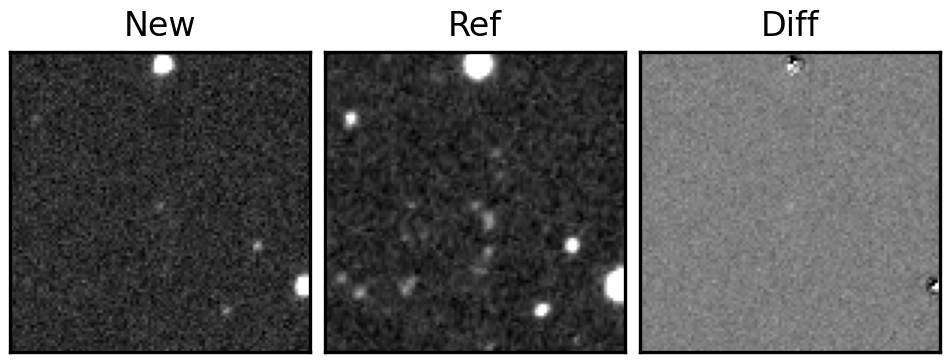
Label: real